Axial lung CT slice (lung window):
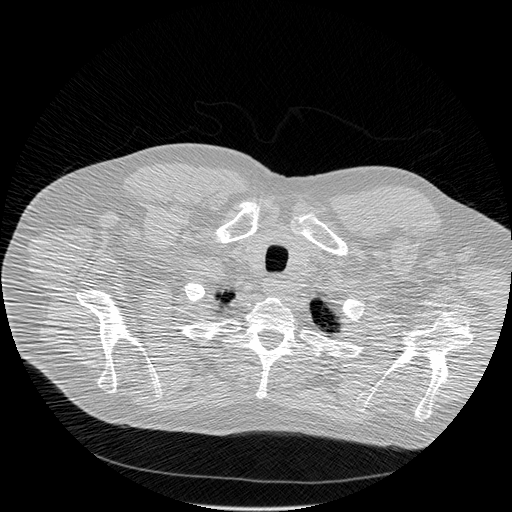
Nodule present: no